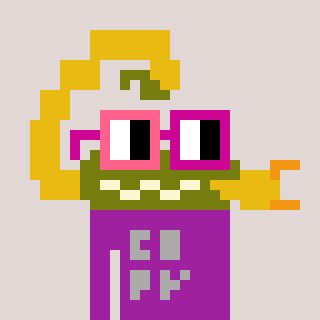
a pixel art character with square pink and red glasses, a scorpion-shaped head and a magenta-colored body on a warm background